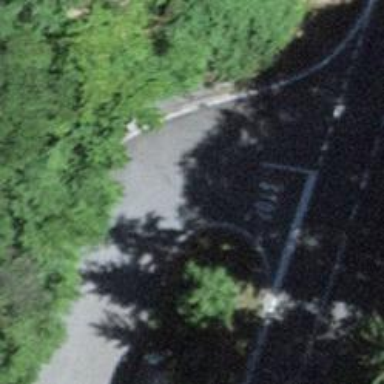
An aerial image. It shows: Well-maintained track road of grade 1.